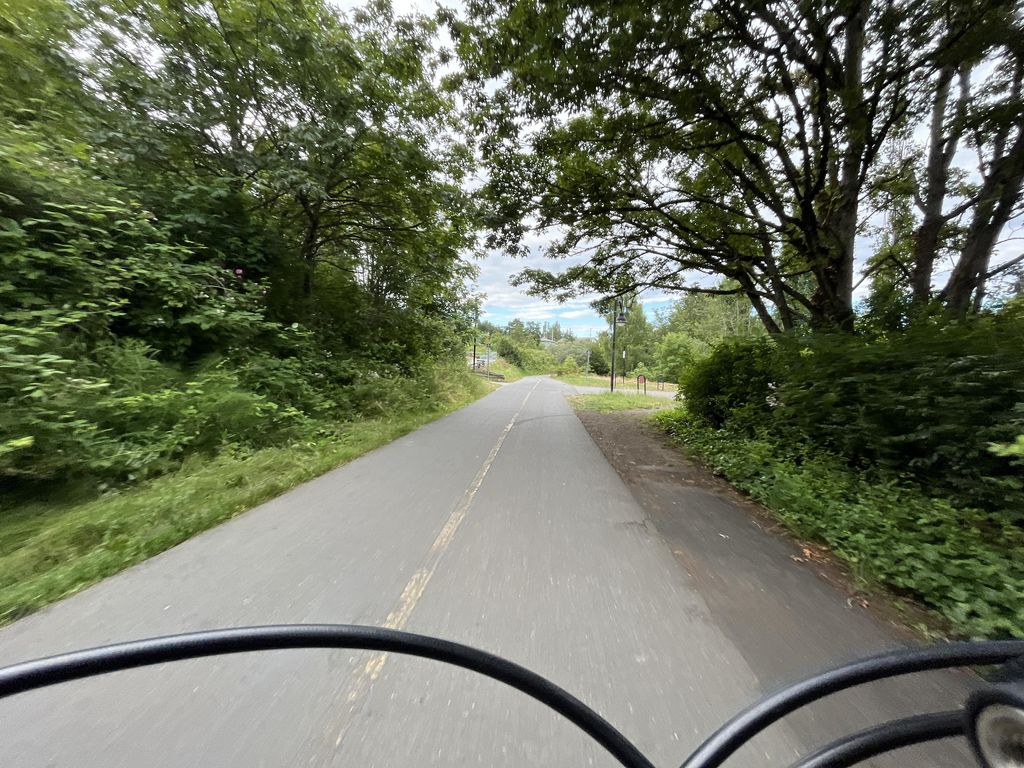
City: victoria